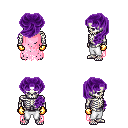
a pixel art fantasy rpg character, male body template, skeleton, pink tattered cape, white pants, purple princess hairstyle, gold gloves, four views (front, back, left, right), 2x2 character sprite sheet, small pixel art, hard edges, no anti-aliasing